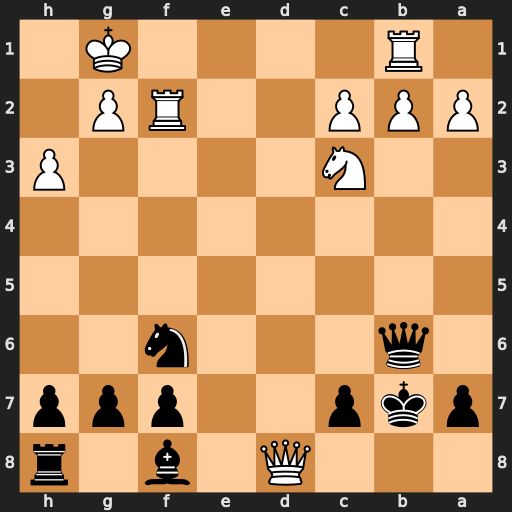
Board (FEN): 3Q1b1r/pkp2ppp/1q3n2/8/8/2N4P/PPP2RP1/1R4K1
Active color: b
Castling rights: -
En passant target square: -
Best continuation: Qxf2+ Kxf2 Bc5+ Kf1 Rxd8